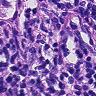
Metastatic tissue present: yes